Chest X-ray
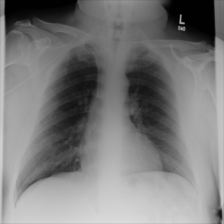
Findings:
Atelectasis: negative
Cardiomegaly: negative
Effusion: negative
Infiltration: negative
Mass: negative
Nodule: negative
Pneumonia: negative
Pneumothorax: negative
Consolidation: negative
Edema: negative
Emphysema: negative
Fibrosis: negative
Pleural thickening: negative
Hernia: negative